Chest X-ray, PA view. Patient: 76 years old, sex F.
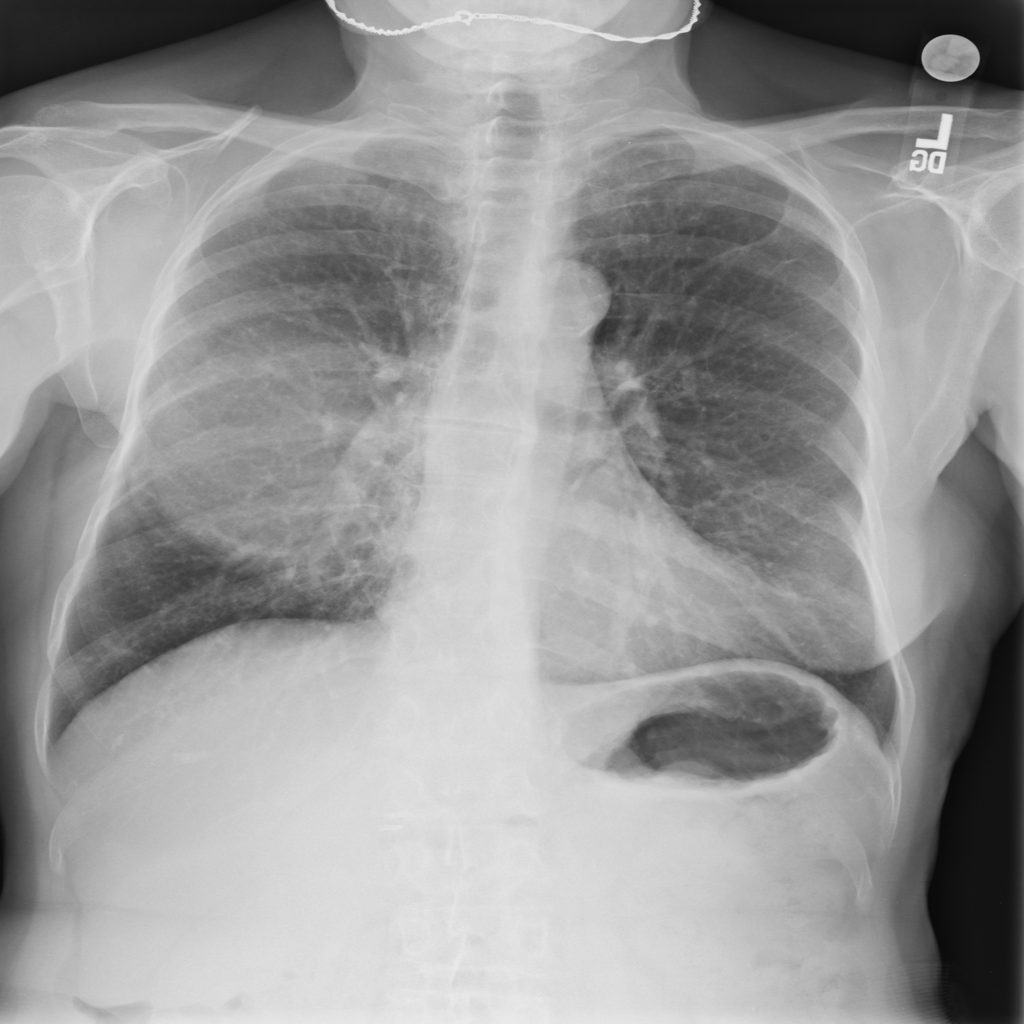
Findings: No Finding